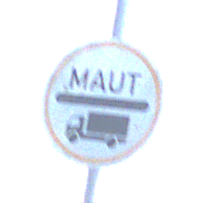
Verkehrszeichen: Mautpflicht
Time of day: SunriseSunset
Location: Outdoor (Suburban)
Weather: PartlyCloudy
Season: NotSpecified
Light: Natural